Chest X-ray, AP view. Patient: 40 years old, sex M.
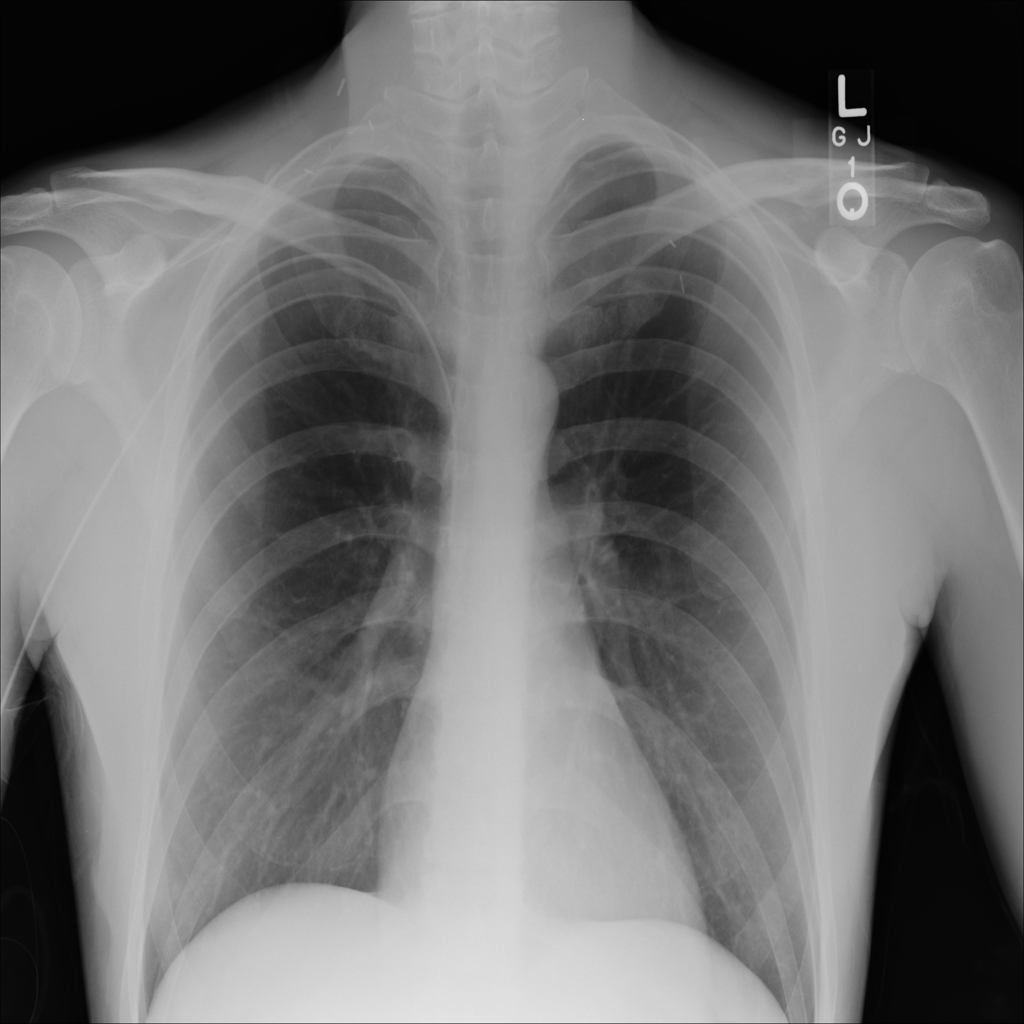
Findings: No Finding